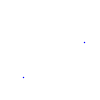
Particle: proton